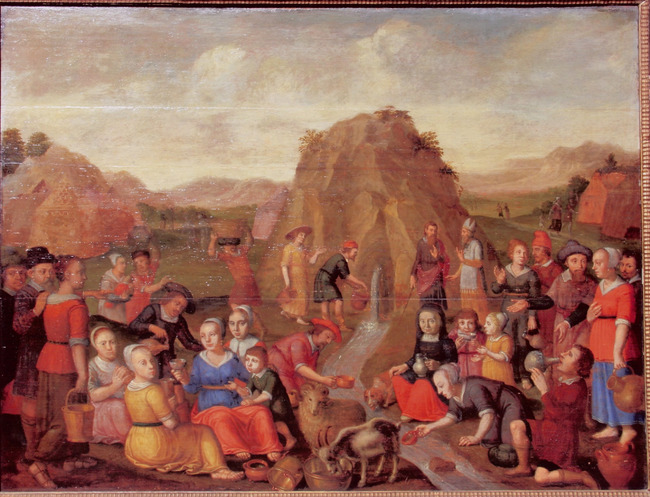
Title: Portrait historié of a reformed family with 'Moses striking water from the rock (Exodus 17:1-7)
Artist: Lucas Luce Bron: Jan Kosten (2013-10)
Earliest date: 1590
Latest date: 1661
Genre: painting
Iconography: cattle
Keywords: group portrait, family portrait, portrait history, Old Testament and Apocrypha, company, miracle, drinking, carrying, goat, ram, kettle, cliff